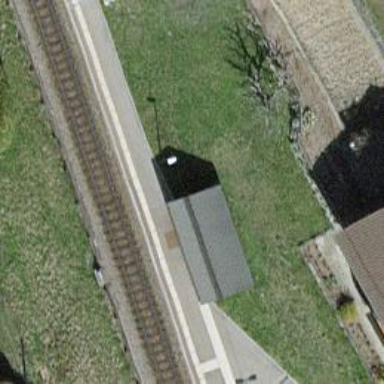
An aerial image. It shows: Halt on the railway.